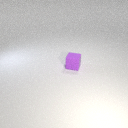
small purple rubber cube